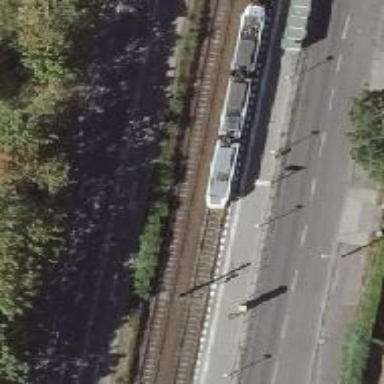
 specifically for trams. The platform has shelter."